Question: I've got some objects, one called "Parent", 3 called "Child" (Nr. 1 in the picture). How can I make, at runtime, the "Child" objects be actual children of the "Parent" object (Nr. 2 in the picture)?

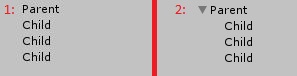
Answer: Something like this should works:
'''
public GameObject Parent;
public List<GameObject> Childs;
public void SetParent(){
foreach(var child in Childs){
child.transform.SetParent(Parent, false);
}
}
'''
The second parameter of 'SetParent' tells Unity to keep the world's parameters of your object:
> worldPositionStays: If true, the parent-relative position, scale and rotation are modified such that the object keeps the same world space position, rotation and scale as before.